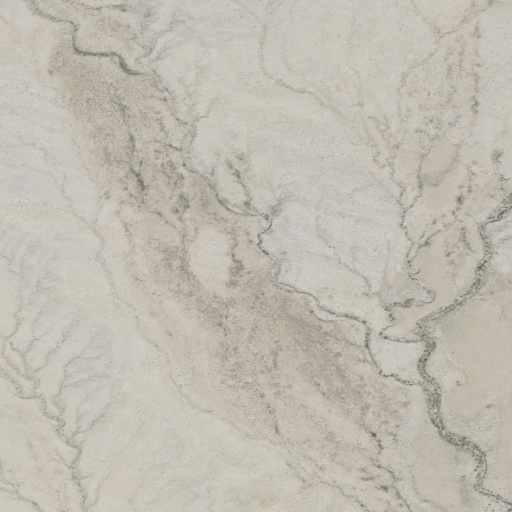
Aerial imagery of plain(s) in Utah named Elba Flat containing shrub and barren land